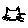
Label: cat